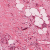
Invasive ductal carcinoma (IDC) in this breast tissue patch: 1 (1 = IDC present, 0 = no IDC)